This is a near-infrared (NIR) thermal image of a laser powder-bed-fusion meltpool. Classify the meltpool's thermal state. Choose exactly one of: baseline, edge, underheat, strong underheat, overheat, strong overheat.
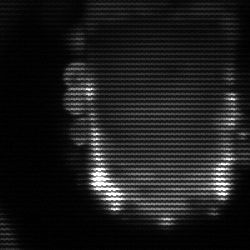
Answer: baseline